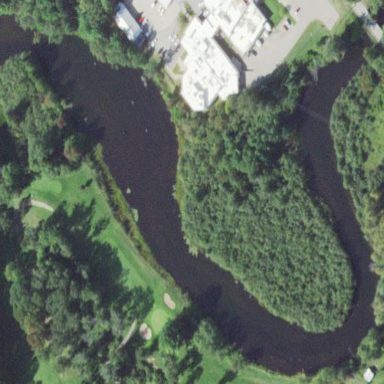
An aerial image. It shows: Water hazard in golf course. The hazard is natural water feature.